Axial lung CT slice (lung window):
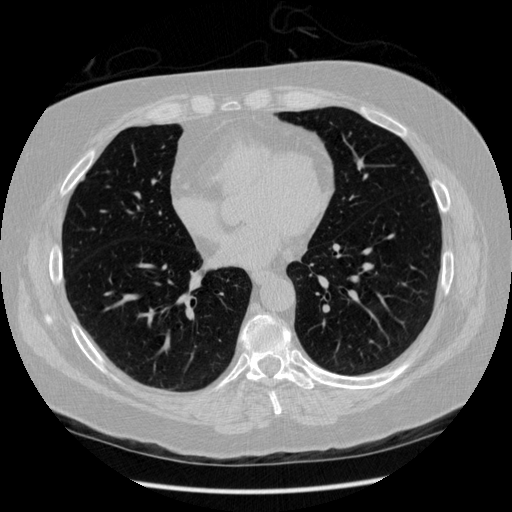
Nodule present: yes
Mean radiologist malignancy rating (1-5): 2